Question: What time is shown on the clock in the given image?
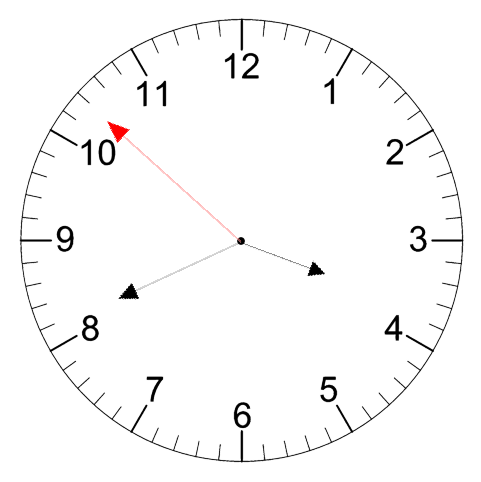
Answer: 03:40:52